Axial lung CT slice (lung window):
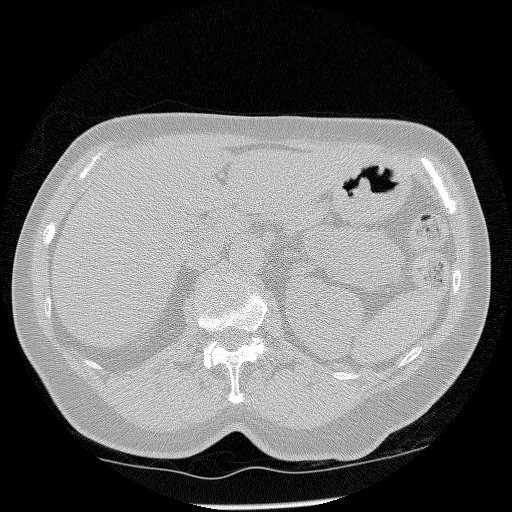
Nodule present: no